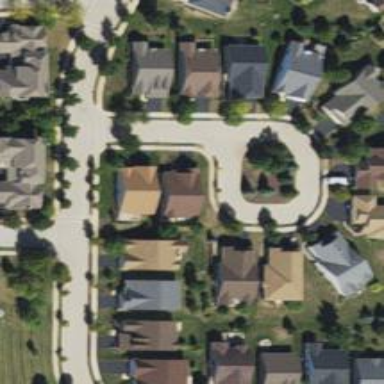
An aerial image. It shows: Residential road.